Field crop: tomato
Growth stage: 1
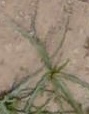
Species: cyperus